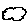
Label: cloud